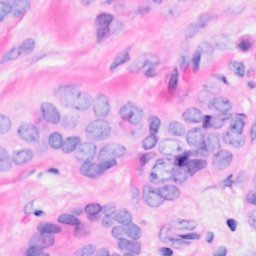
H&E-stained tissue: Breast